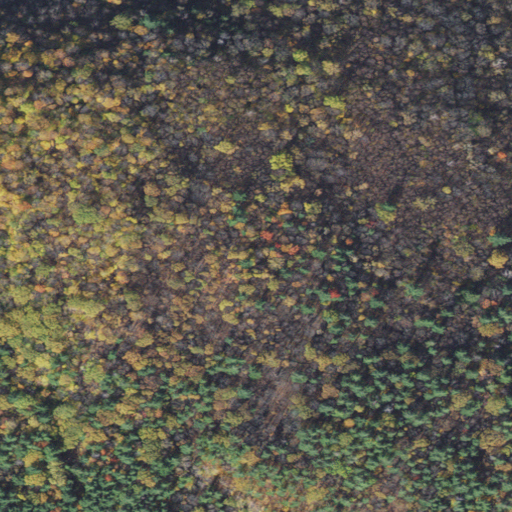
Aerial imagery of mountain in Vermont named Seager Hill containing deciduous forest, evergreen forest, and mixed forest